Interaction volume radius: 5 \u00c5
Interaction volume height: 20 \u00c5
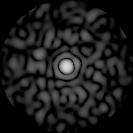
Disorder parameter: 0.8403